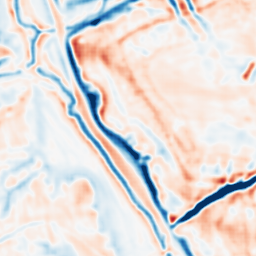
Category: multiscale
Decomposition family: dog_multiscale
Decomposition parameters: sigma_ratio: 1.4
n_scales: 3
base_sigma: 2
Upsampling method: sinc_blackman
Upsampling parameters: scale: 2
kernel_size: 4
Upsampling scale: 2